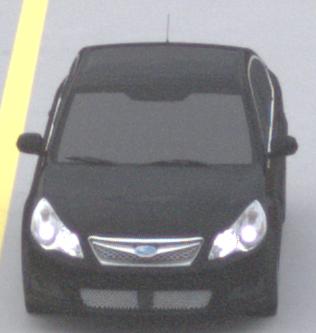
Make: Subaru
Model: Legacy 2.0R
Detailed model: Legacy (IV) Limousine
Model produced from: 2007/09
Model produced until: 2008/10
Doors: 4
Color: black
Road condition: dry road
Daytime: morning or afternoon
Contrast: low contrast